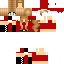
A female human skin with medium skin, wearing brown long hair dressed in a red tshirt and red pants, featuring a closed mouth.